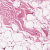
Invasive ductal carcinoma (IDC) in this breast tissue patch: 0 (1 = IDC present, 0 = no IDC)